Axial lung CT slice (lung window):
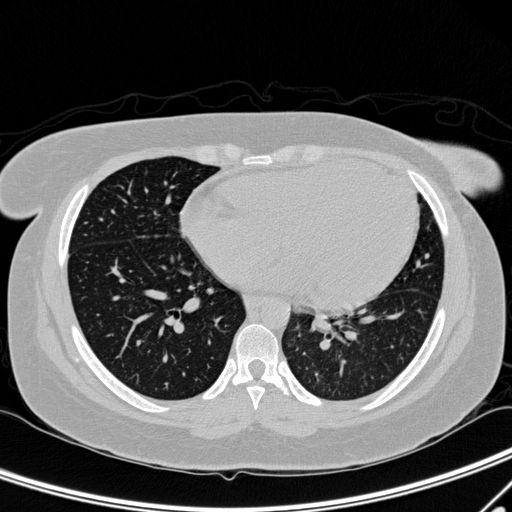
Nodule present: no